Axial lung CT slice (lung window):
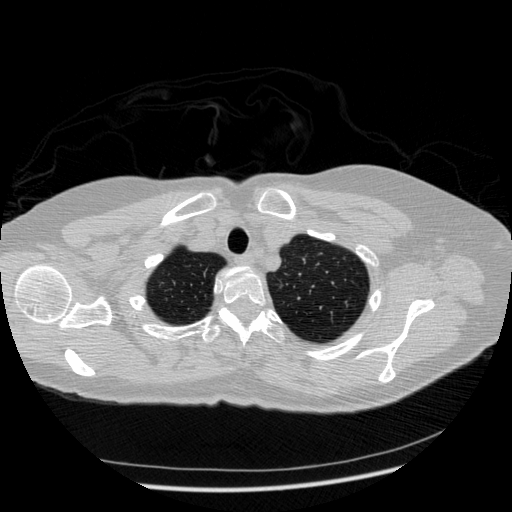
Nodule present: no